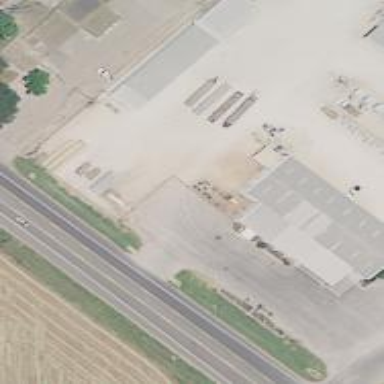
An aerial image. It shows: Country store within building.